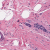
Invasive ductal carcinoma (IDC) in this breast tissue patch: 0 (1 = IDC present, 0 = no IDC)